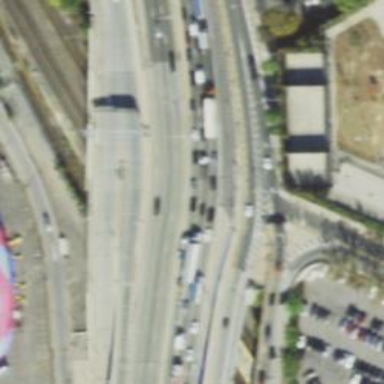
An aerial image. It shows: Asphalt road at the secondary link level.